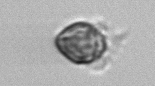
Label: Ciliophora